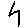
Label: zigzag